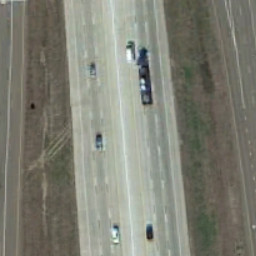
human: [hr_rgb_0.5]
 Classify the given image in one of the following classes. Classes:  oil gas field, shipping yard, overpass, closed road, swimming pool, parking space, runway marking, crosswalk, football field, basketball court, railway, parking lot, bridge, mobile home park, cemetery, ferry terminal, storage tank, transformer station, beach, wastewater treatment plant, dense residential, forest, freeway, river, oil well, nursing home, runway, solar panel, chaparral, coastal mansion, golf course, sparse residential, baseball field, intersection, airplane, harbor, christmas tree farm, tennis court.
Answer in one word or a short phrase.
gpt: freeway